Field crop: maize
Growth stage: 1
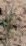
Species: salsola